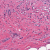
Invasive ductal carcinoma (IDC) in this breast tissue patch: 0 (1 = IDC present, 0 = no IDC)